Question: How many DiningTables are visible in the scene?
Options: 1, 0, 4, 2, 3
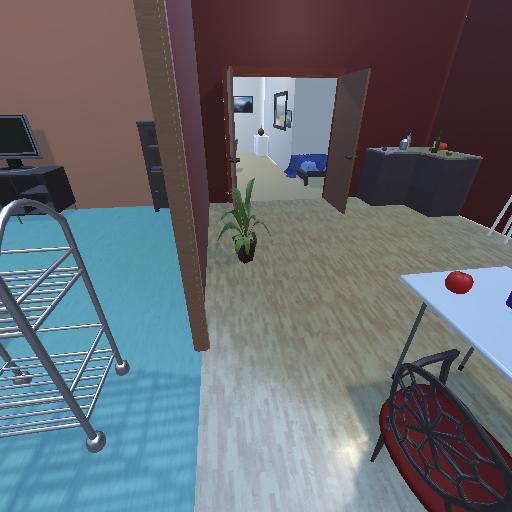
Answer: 1